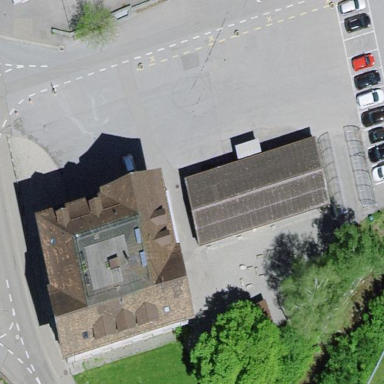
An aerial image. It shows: School.